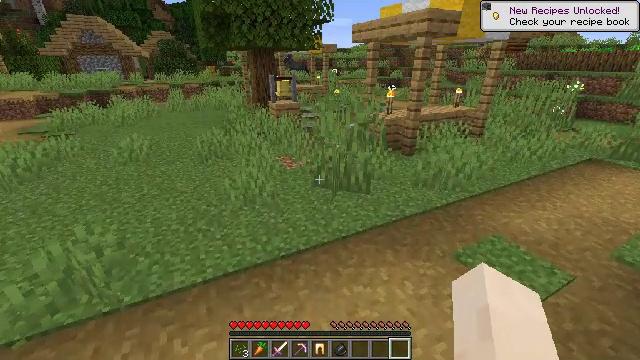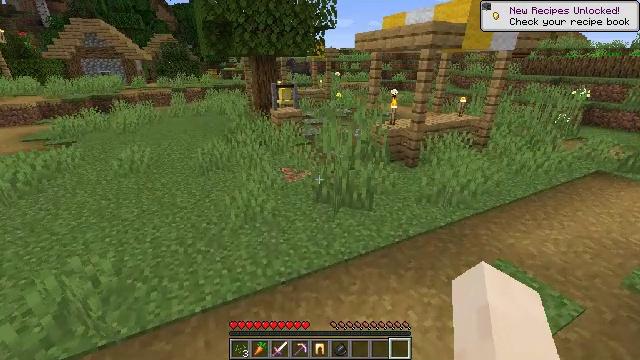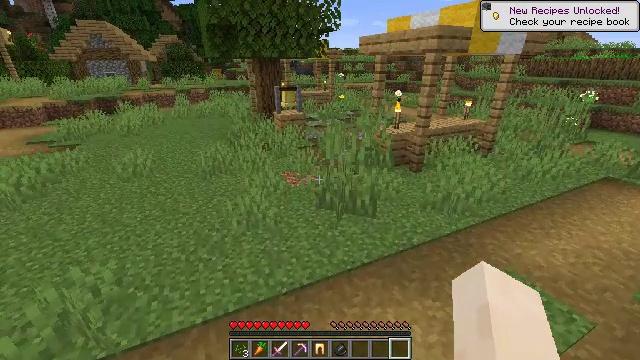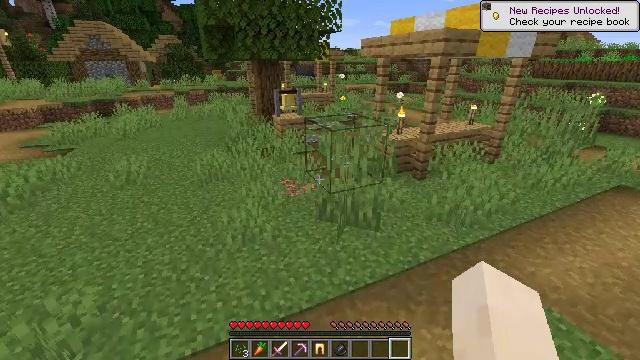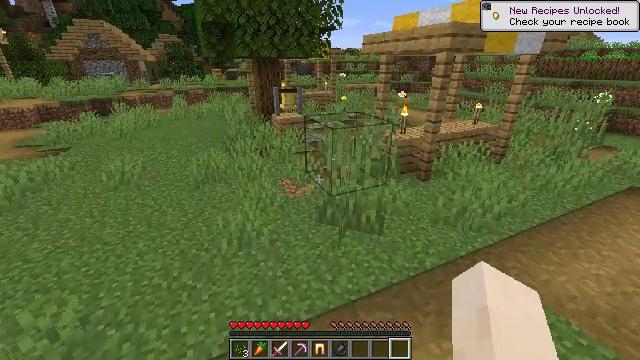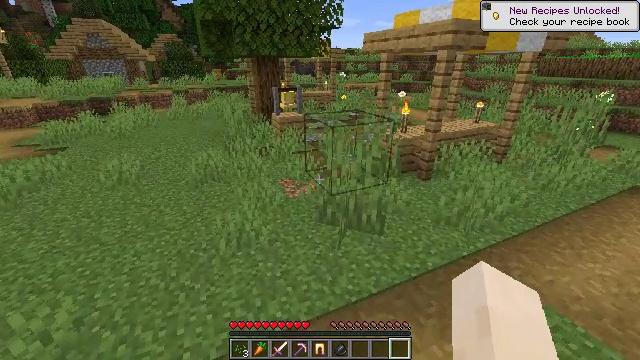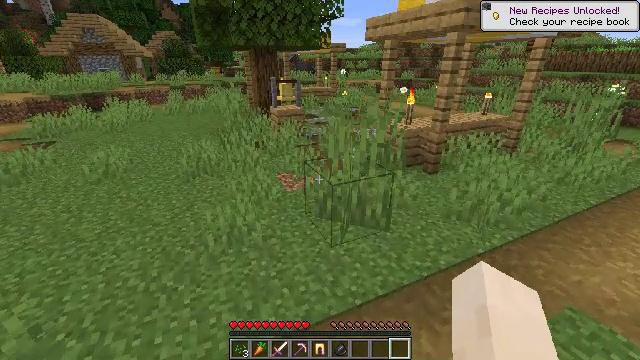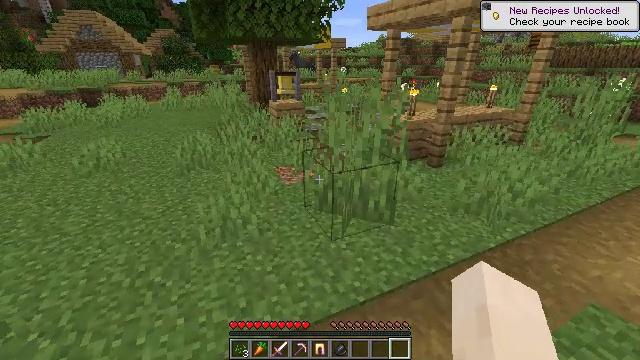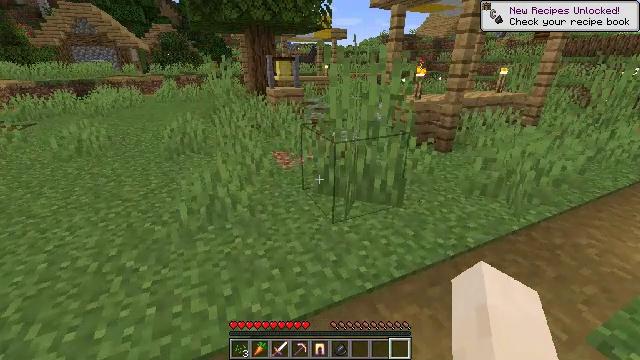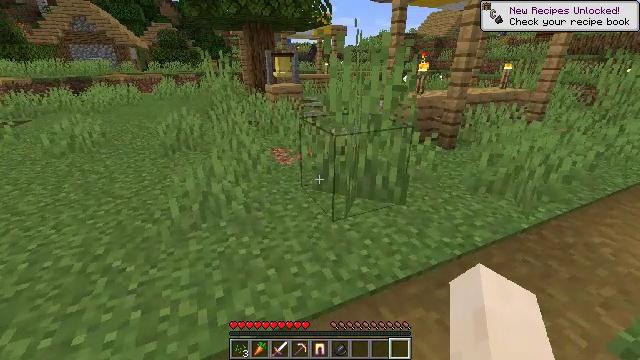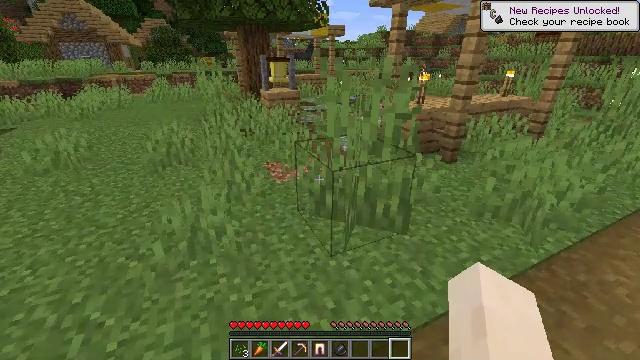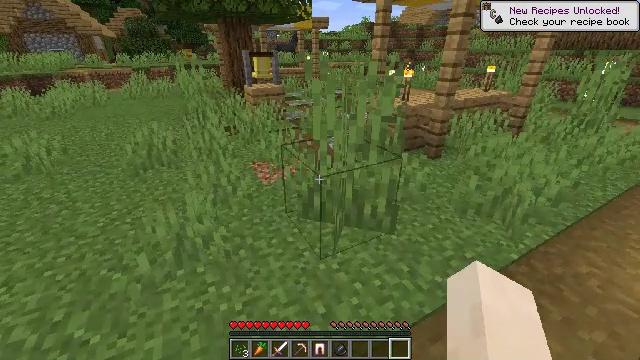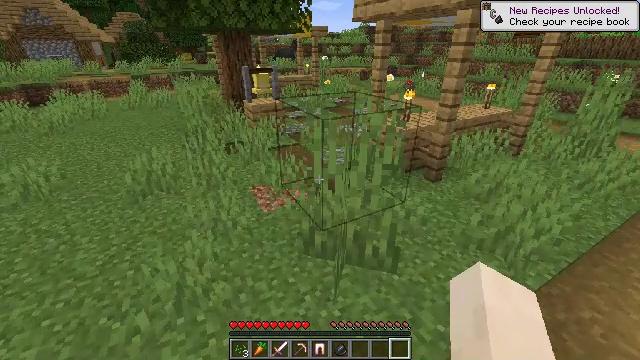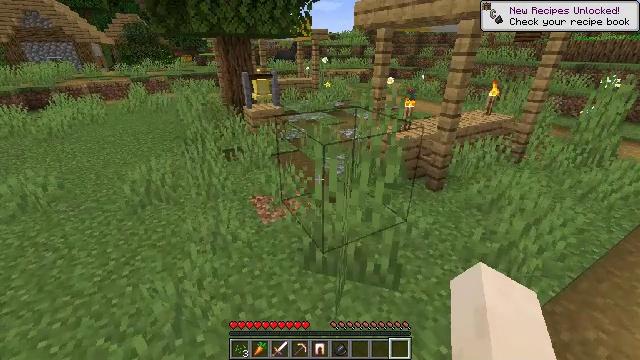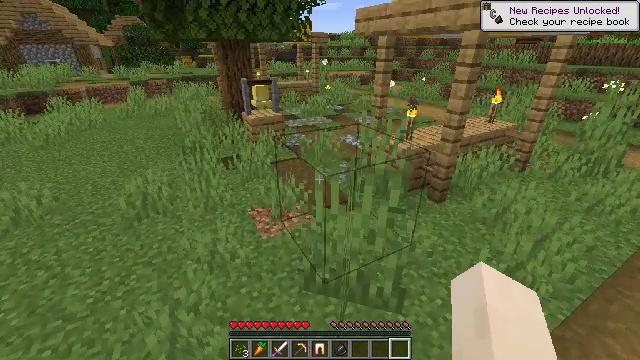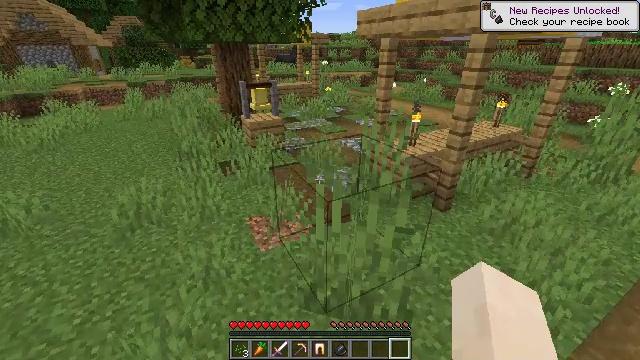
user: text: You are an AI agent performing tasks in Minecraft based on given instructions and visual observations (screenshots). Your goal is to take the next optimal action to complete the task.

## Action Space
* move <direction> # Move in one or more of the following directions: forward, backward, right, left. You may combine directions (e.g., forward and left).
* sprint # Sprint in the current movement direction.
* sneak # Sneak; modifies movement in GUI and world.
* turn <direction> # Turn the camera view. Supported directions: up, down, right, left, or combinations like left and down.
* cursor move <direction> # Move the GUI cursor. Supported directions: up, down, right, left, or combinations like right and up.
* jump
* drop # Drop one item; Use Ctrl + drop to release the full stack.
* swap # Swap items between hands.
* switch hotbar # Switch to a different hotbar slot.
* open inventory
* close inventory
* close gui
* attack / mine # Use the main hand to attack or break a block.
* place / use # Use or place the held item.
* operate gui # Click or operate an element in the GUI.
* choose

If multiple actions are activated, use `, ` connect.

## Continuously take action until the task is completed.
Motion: motion action
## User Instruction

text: Mine cobblestone underground.
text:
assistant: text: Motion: move forward, jump
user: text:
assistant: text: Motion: move forward, jump
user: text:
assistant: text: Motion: move forward, jump
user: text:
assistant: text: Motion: move forward, jump
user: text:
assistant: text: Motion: move forward, jump
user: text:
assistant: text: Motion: move forward, jump
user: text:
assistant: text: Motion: move forward, jump
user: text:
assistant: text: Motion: move forward, jump
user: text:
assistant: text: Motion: move forward, jump
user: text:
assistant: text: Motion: move forward, jump
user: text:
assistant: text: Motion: move forward, turn right and down
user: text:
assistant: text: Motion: move forward
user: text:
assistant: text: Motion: move forward
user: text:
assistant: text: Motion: move forward
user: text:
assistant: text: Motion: move forward
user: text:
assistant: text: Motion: move forward
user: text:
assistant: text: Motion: move forward
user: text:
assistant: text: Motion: move forward, turn left
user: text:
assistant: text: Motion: move forward, turn left
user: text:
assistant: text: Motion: move forward
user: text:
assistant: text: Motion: move forward, turn left
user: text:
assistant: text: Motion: move forward, turn left
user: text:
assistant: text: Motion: move forward, turn left
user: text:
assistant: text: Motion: move forward
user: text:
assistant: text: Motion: move forward
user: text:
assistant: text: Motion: move forward
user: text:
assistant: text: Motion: move forward
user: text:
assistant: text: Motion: move forward
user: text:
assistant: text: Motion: move forward
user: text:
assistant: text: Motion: move forward